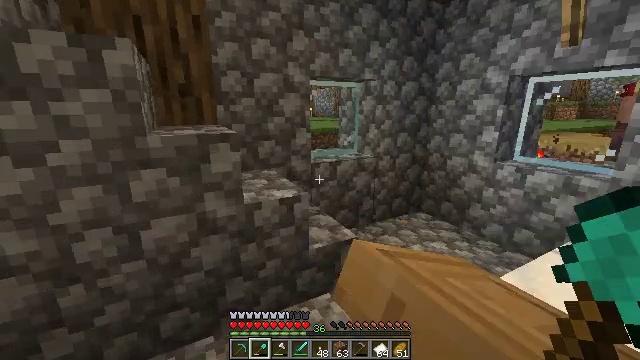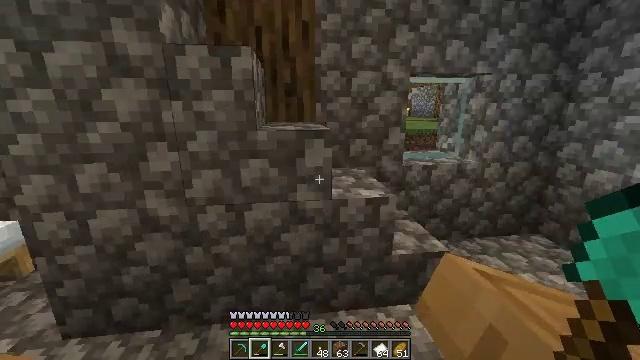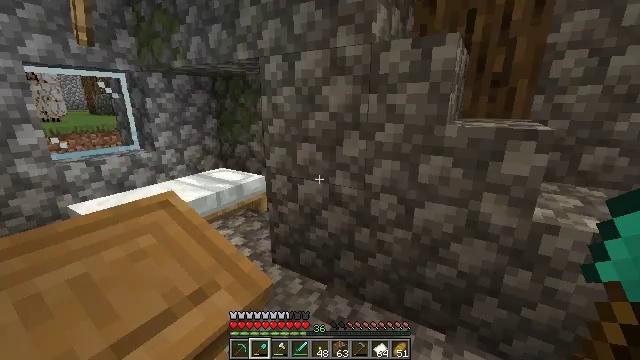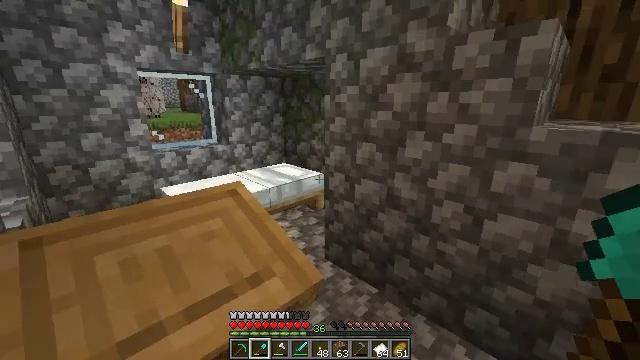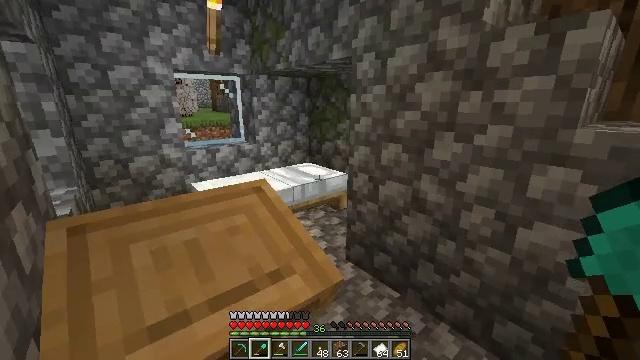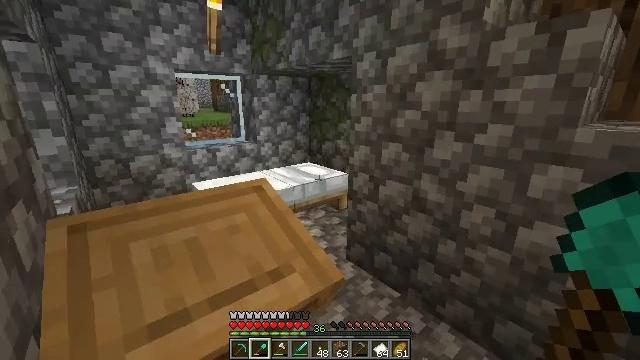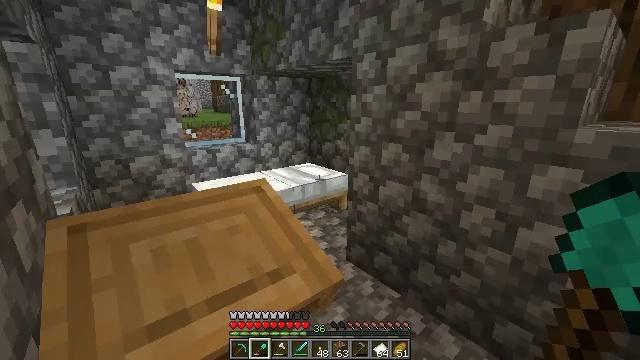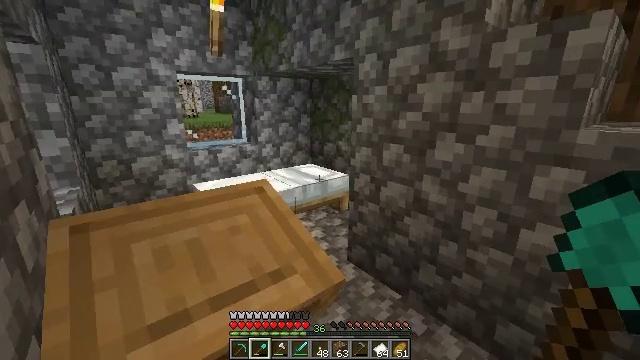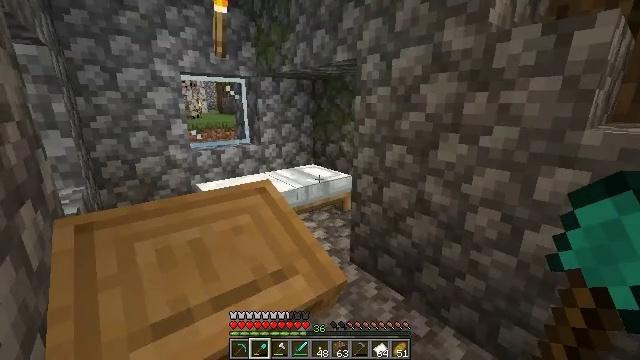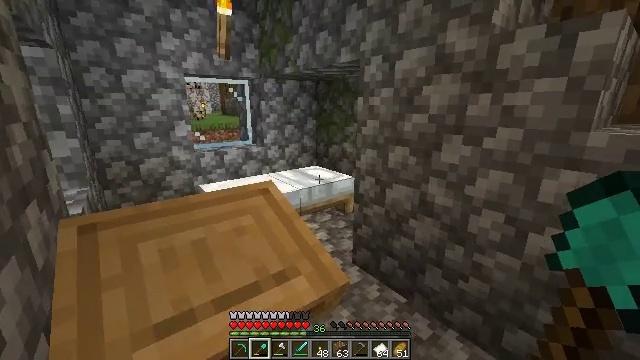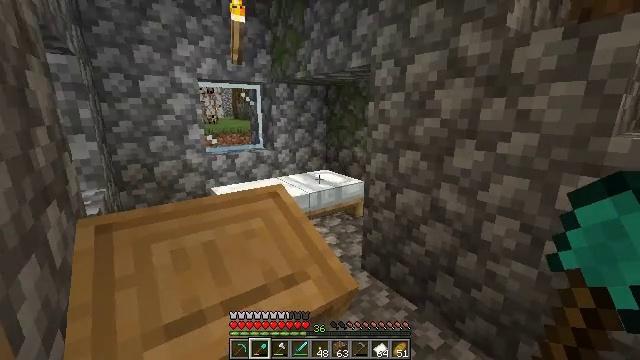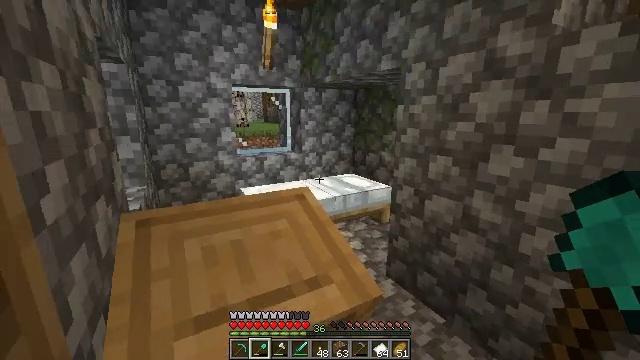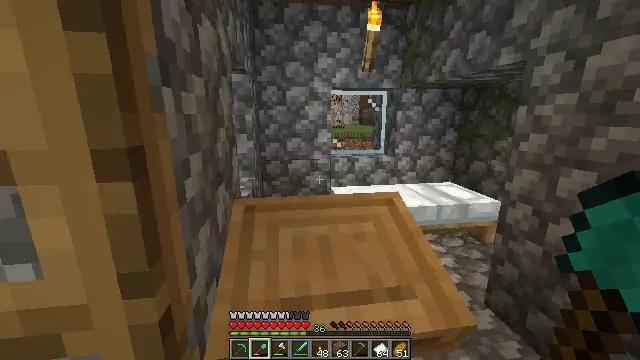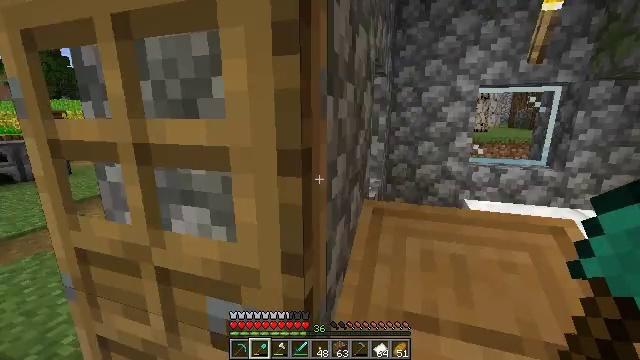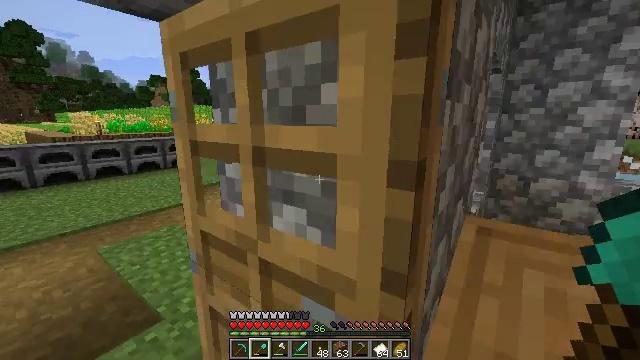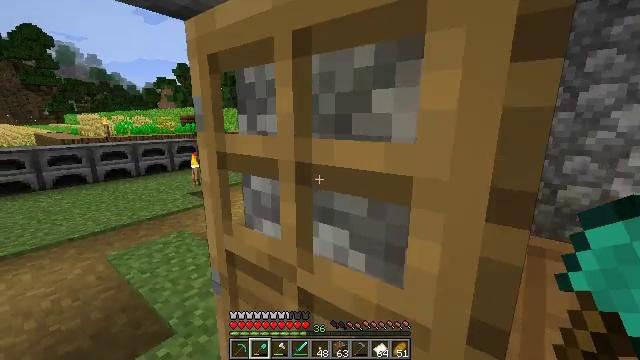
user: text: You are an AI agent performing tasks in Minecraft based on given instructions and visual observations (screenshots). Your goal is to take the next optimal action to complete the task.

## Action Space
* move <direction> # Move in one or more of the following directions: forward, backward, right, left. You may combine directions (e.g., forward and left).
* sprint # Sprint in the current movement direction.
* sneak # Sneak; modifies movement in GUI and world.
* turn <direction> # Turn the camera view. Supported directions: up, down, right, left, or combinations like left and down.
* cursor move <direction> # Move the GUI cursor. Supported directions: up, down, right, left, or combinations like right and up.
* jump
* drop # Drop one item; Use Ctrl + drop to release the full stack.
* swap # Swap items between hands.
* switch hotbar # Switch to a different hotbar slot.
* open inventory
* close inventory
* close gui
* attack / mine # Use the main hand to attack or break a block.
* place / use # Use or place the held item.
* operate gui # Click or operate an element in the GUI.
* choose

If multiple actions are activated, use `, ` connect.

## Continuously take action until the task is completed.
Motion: motion action
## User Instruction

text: Mine the sugar cane near rivers.
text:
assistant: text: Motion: turn left
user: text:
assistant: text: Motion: turn left and down
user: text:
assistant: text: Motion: turn left
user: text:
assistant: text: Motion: turn left
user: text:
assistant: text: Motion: no_op
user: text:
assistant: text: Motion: no_op
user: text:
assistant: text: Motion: no_op
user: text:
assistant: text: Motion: no_op
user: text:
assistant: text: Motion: no_op
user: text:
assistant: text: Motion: turn left
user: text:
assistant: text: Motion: turn left
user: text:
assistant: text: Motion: turn left
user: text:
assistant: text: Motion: move left, turn left
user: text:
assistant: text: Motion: move left, turn left
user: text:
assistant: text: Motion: move forward and move left
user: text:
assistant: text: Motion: move forward and move left
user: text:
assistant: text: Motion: move forward and move left
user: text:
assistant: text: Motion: move forward and move left
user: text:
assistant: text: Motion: move forward and move left
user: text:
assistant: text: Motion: move forward and move left
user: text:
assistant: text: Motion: move forward and move left, turn left
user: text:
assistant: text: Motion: move forward and move left, turn left
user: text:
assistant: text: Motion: move forward and move left, turn left
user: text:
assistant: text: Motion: move forward
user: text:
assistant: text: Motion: move forward
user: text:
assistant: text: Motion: move forward
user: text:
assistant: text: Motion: move forward, sprint
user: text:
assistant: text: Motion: move forward, sprint
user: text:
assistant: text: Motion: move forward, sprint
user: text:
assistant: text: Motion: move forward, sprint